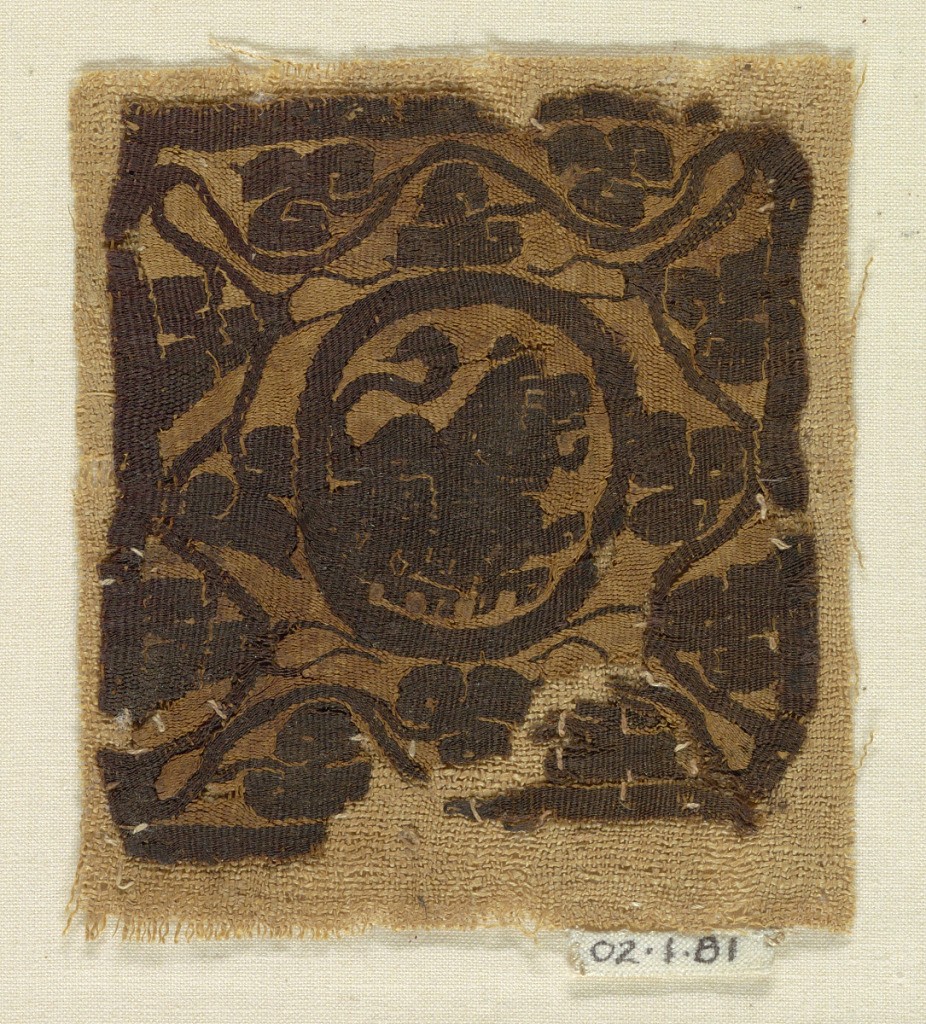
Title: Square
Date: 4th–5th century
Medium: Warp; s-spun linen. Wefts; Z-spun linen, Z-spun wool Technique: slit tapestry with supplementary weft wrapping
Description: A couchant lion in a circle within a leafy frame.